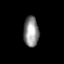
Tissue: prostate
Cell type: B cells
Senescence score: 0.6835
Nuclear area (px): 449
Mean DAPI intensity: 142.272